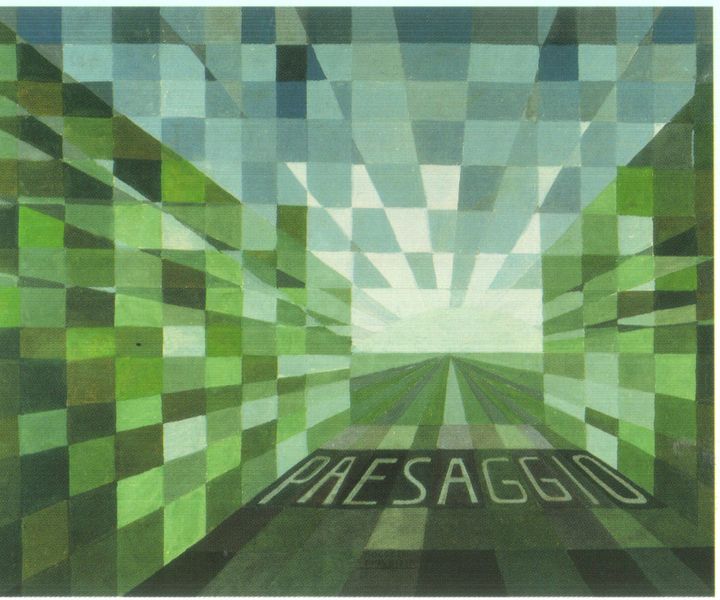
Titel: Paesaggio
Künstler: Gino Soggetti
Institution: Privatbesitz
Schlagwörter: berg, blau, himmel, weiß, aquarell, grün, landschaft, kariert, raum, strasse, ausblick, weg, horizont, boden, decke, schrift, passage, perspektive, abstrakt, modern, abstufungen, dunkelgrün, formen, hellgrün, inschrift, streifen, durchgang, tiefe, rechtecke, wände, titel, kacheln, quadrate, fluchtpunkt, ausgang, quadrat, tunnel, italienisch, wiß, farbabstufungen, paesaggio, paessaggio